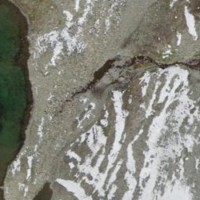
EUNIS habitat code: 48
Species observed at this site:
Geum reptans